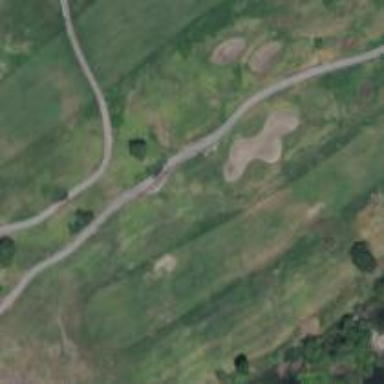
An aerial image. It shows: Path designated for golf carts.